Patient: sex F, age 65
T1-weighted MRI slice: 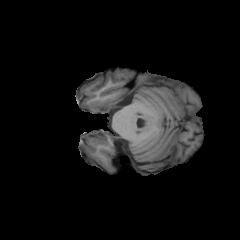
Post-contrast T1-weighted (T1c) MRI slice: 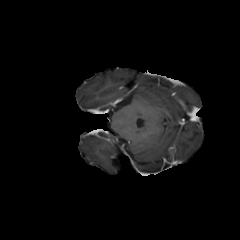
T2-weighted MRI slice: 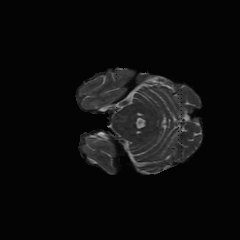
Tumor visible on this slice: no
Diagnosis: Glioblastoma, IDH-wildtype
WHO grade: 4